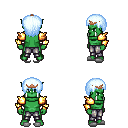
a pixel art fantasy rpg character, male body template, orc, green skin, gold arm armor, metal pants, white cyan plain hairstyle, bronze tiara, white slippers, four views (front, back, left, right), 2x2 character sprite sheet, small pixel art, hard edges, no anti-aliasing